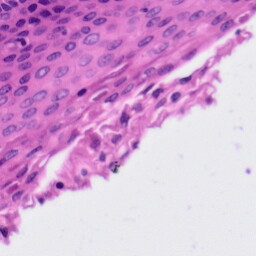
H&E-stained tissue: Tonsil